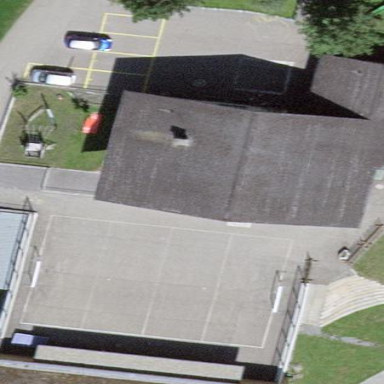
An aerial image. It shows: School building.